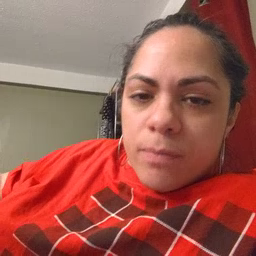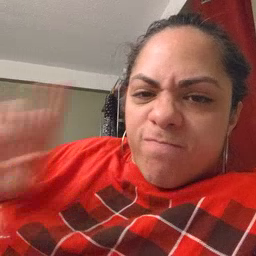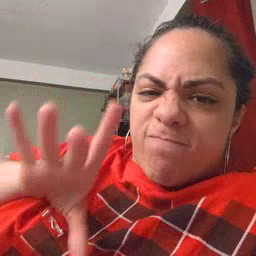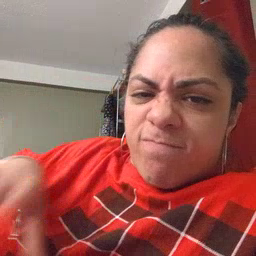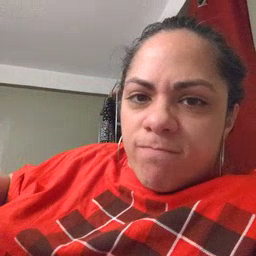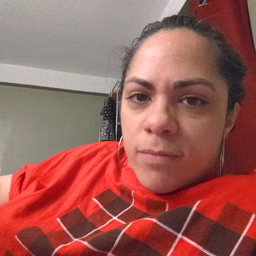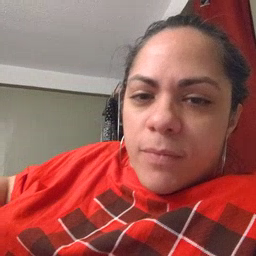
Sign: hate